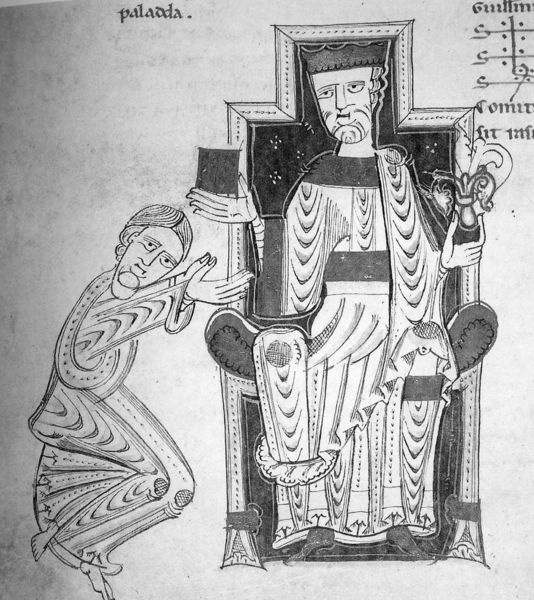
Titel: Liber Feudorum Maior
Institution: Barcelona, Archiv der Krone von Aragón
Schlagwörter: könig, thron, mittelalter, demut, verneigung, belohnung